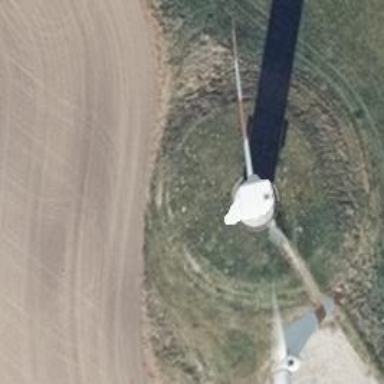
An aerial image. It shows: Wind generator powered by horizontal-axis wind turbine.